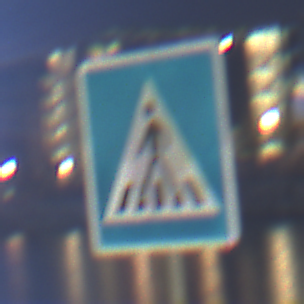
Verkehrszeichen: FussgaengerueberwegRechts
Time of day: Night
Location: Outdoor (Urban)
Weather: PartlyCloudy
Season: NotSpecified
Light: Artificial